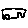
Label: car